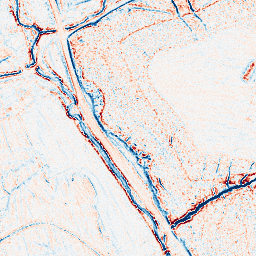
Category: edge_preserving
Decomposition family: anisotropic_diffusion
Decomposition parameters: iterations: 5
kappa: 30
gamma: 0.2
Upsampling method: quadratic
Upsampling parameters: scale: 8
Upsampling scale: 8